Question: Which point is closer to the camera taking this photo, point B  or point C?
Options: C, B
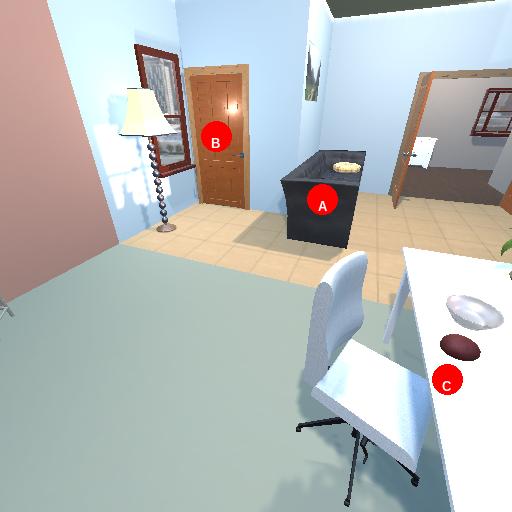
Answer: C